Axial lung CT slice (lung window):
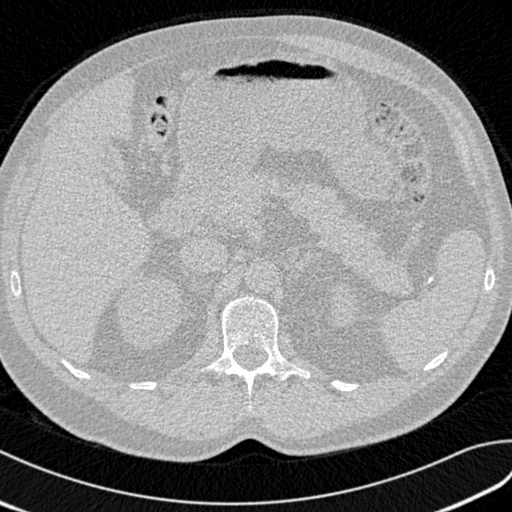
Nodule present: no